Aerial crown-view tile of a tropical tree (Barro Colorado Island, Panama), acquired 20241014:
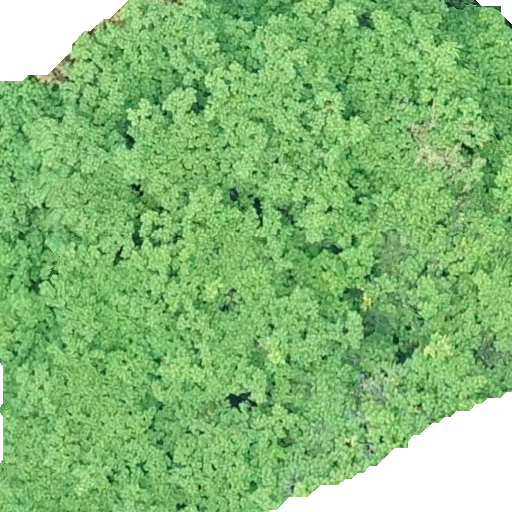
Species: Tachigali panamensis
GBIF accepted scientific name: Tachigali panamensis
Crown area: 488.603 m²